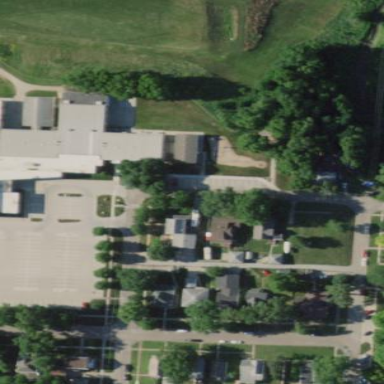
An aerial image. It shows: School.